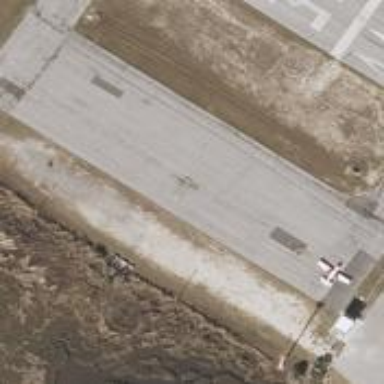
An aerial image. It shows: Paved apron at the airport.